Question: I wanted to have a total of 8 groupbox in the Dialog box. I don't know how to associate the horizontal scrollbar so that I can scroll it down and access all the group box. In the code below I have added only 2 as an example. Any help is appreciated.
'''
class Ui_Dialog(object):
def setupUi(self, Dialog):
Dialog.setObjectName("Dialog")
Dialog.resize(400, 300)
self.buttonBox = QtGui.QDialogButtonBox(Dialog)
self.buttonBox.setGeometry(QtCore.QRect(300, 20, 81, 71))
self.buttonBox.setOrientation(QtCore.Qt.Vertical)
self.buttonBox.setStandardButtons(QtGui.QDialogButtonBox.Cancel|QtGui.QDialogButtonBox.Ok)
self.buttonBox.setObjectName("buttonBox")
self.scrollArea = QtGui.QScrollArea(Dialog)
self.scrollArea.setGeometry(QtCore.QRect(30, 20, 251, 251))
self.scrollArea.setWidgetResizable(True)
self.scrollArea.setObjectName("scrollArea")
self.scrollAreaWidgetContents = QtGui.QWidget(self.scrollArea)
self.scrollAreaWidgetContents.setGeometry(QtCore.QRect(0, 0, 249, 249))
self.scrollAreaWidgetContents.setObjectName("scrollAreaWidgetContents")
self.groupBox = QtGui.QGroupBox(self.scrollAreaWidgetContents)
self.groupBox.setGeometry(QtCore.QRect(10, 10, 211, 81))
self.groupBox.setObjectName("groupBox")
self.textEdit = QtGui.QTextEdit(self.groupBox)
self.textEdit.setGeometry(QtCore.QRect(10, 20, 171, 51))
self.textEdit.setObjectName("textEdit")
self.groupBox_2 = QtGui.QGroupBox(self.scrollAreaWidgetContents)
self.groupBox_2.setGeometry(QtCore.QRect(10, 110, 211, 111))
self.groupBox_2.setObjectName("groupBox_2")
self.textEdit_2 = QtGui.QTextEdit(self.groupBox_2)
self.textEdit_2.setGeometry(QtCore.QRect(10, 20, 171, 84))
self.textEdit_2.setObjectName("textEdit_2")
self.verticalScrollBar = QtGui.QScrollBar(self.scrollAreaWidgetContents)
self.verticalScrollBar.setGeometry(QtCore.QRect(230, 0, 16, 241))
self.verticalScrollBar.setOrientation(QtCore.Qt.Vertical)
self.verticalScrollBar.setObjectName("verticalScrollBar")
self.scrollArea.setWidget(self.scrollAreaWidgetContents)
self.retranslateUi(Dialog)
QtCore.QObject.connect(self.buttonBox, QtCore.SIGNAL("accepted()"), Dialog.accept)
QtCore.QObject.connect(self.buttonBox, QtCore.SIGNAL("rejected()"), Dialog.reject)
QtCore.QMetaObject.connectSlotsByName(Dialog)
def retranslateUi(self, Dialog):
Dialog.setWindowTitle(QtGui.QApplication.translate("Dialog", "Dialog", None, QtGui.QApplication.UnicodeUTF8))
self.groupBox.setTitle(QtGui.QApplication.translate("Dialog", "GroupBox", None, QtGui.QApplication.UnicodeUTF8))
self.groupBox_2.setTitle(QtGui.QApplication.translate("Dialog", "GroupBox", None, QtGui.QApplication.UnicodeUTF8))
if __name__ == "__main__":
import sys
app = QtGui.QApplication(sys.argv)
Dialog = QtGui.QDialog()
ui = Ui_Dialog()
ui.setupUi(Dialog)
Dialog.show()
sys.exit(app.exec_())
'''

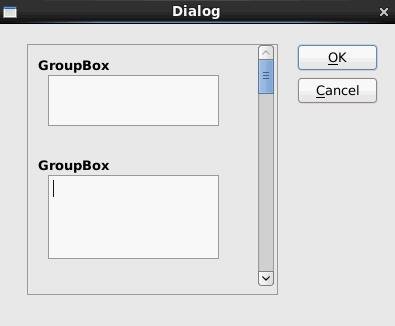
Answer: As I said in the comments, 'QScrollArea' doesn't need manual 'QScrollBar'. It will create when needed. I can't be sure what your problem is without seeing the 'not working' code, but my guess is the fixed sized items and their placement. You are probably putting things outside of the widgets margin or overlapping each other so that the inner widget does not grow appropriately.
Anyway, here is a minimal example that replicates your dialog (notice the scrollbar):
'''
import sys
from PyQt4 import QtGui, QtCore
class MyDialog(QtGui.QDialog):
def __init__(self, parent=None):
super(MyDialog, self).__init__(parent)
scrolllayout = QtGui.QVBoxLayout()
scrollwidget = QtGui.QWidget()
scrollwidget.setLayout(scrolllayout)
scroll = QtGui.QScrollArea()
scroll.setWidgetResizable(True) # Set to make the inner widget resize with scroll area
scroll.setWidget(scrollwidget)
self.groupboxes = [] # Keep a reference to groupboxes for later use
for i in range(8): # 8 groupboxes with textedit in them
groupbox = QtGui.QGroupBox('%d' % i)
grouplayout = QtGui.QHBoxLayout()
grouptext = QtGui.QTextEdit()
grouplayout.addWidget(grouptext)
groupbox.setLayout(grouplayout)
scrolllayout.addWidget(groupbox)
self.groupboxes.append(groupbox)
self.buttonbox = QtGui.QDialogButtonBox()
self.buttonbox.setOrientation(QtCore.Qt.Vertical)
self.buttonbox.setStandardButtons(QtGui.QDialogButtonBox.Cancel|QtGui.QDialogButtonBox.Ok)
layout = QtGui.QHBoxLayout()
layout.addWidget(scroll)
layout.addWidget(self.buttonbox)
self.setLayout(layout)
if __name__ == '__main__':
app = QtGui.QApplication(sys.argv)
dialog = MyDialog()
dialog.show()
sys.exit(app.exec_())
'''